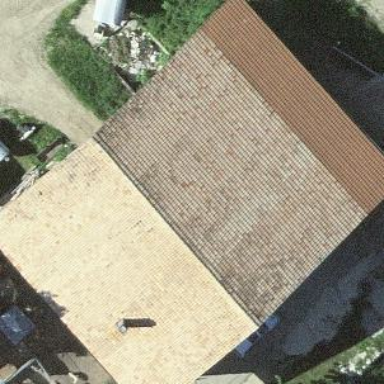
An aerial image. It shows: Farm building.